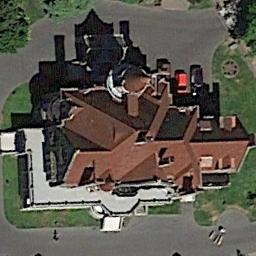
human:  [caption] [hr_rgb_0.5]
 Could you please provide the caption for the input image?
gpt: The palace is generally reddish-brown and has a strange shape .

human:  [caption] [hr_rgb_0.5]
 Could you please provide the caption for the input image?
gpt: The grass is around the palace .

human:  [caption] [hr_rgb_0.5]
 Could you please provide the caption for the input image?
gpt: The palace is on the open place .

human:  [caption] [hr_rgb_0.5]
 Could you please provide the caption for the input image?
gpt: The brown palace is surrounded by a clearing .

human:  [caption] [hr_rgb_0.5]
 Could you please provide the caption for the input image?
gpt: There are some green lawns around the brown palace .